Interaction volume radius: 10 \u00c5
Interaction volume height: 20 \u00c5
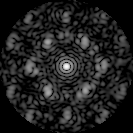
Disorder parameter: 0.624